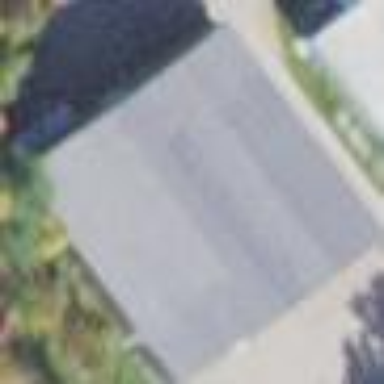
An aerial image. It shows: Commercial building.